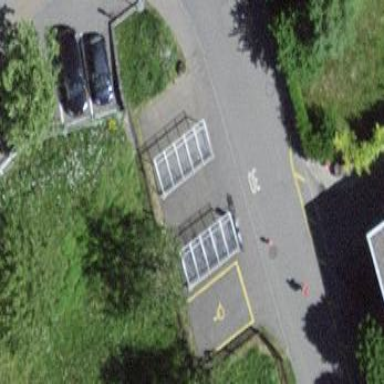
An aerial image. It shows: Bicycle parking area with stands available.